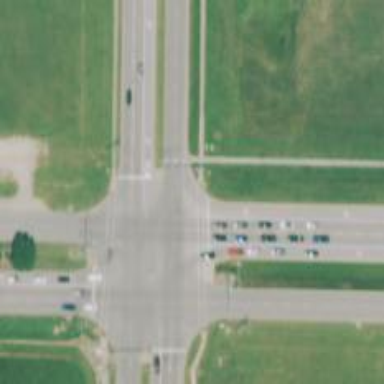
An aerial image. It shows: Solid stop line on the road.